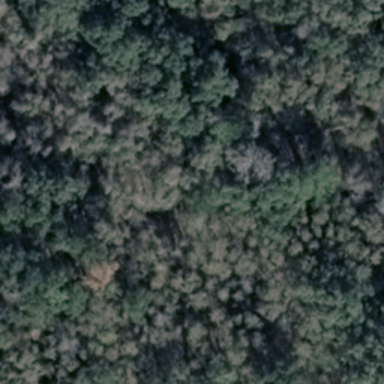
This is a dense forest with lots of dark green trees .